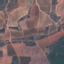
Land use / land cover: PermanentCrop